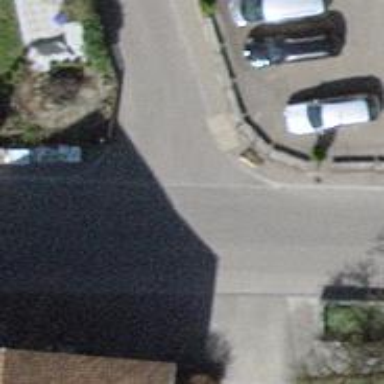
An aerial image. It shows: Brown bench in the vicinity.